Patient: sex M, age 31
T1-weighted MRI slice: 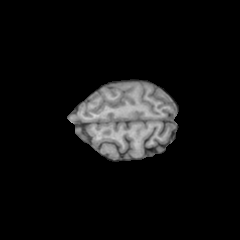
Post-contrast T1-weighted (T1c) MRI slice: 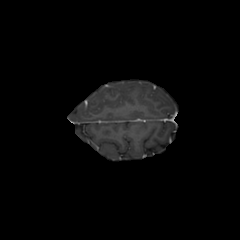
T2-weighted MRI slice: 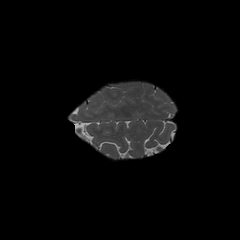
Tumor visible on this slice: no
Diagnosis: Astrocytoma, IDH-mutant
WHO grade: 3